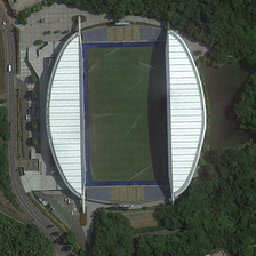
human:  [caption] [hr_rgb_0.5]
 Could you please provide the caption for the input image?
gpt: A big playground surrounded by forests.

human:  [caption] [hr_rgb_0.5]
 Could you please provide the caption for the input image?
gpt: A large playground surrounded by forests.

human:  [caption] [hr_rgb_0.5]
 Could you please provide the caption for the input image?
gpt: The stadium is surrounded by forests.

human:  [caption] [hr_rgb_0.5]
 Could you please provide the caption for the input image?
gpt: A big playground surrounded by forests.

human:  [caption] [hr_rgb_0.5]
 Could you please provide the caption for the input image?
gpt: A big playground surrounded by forests.